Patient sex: M
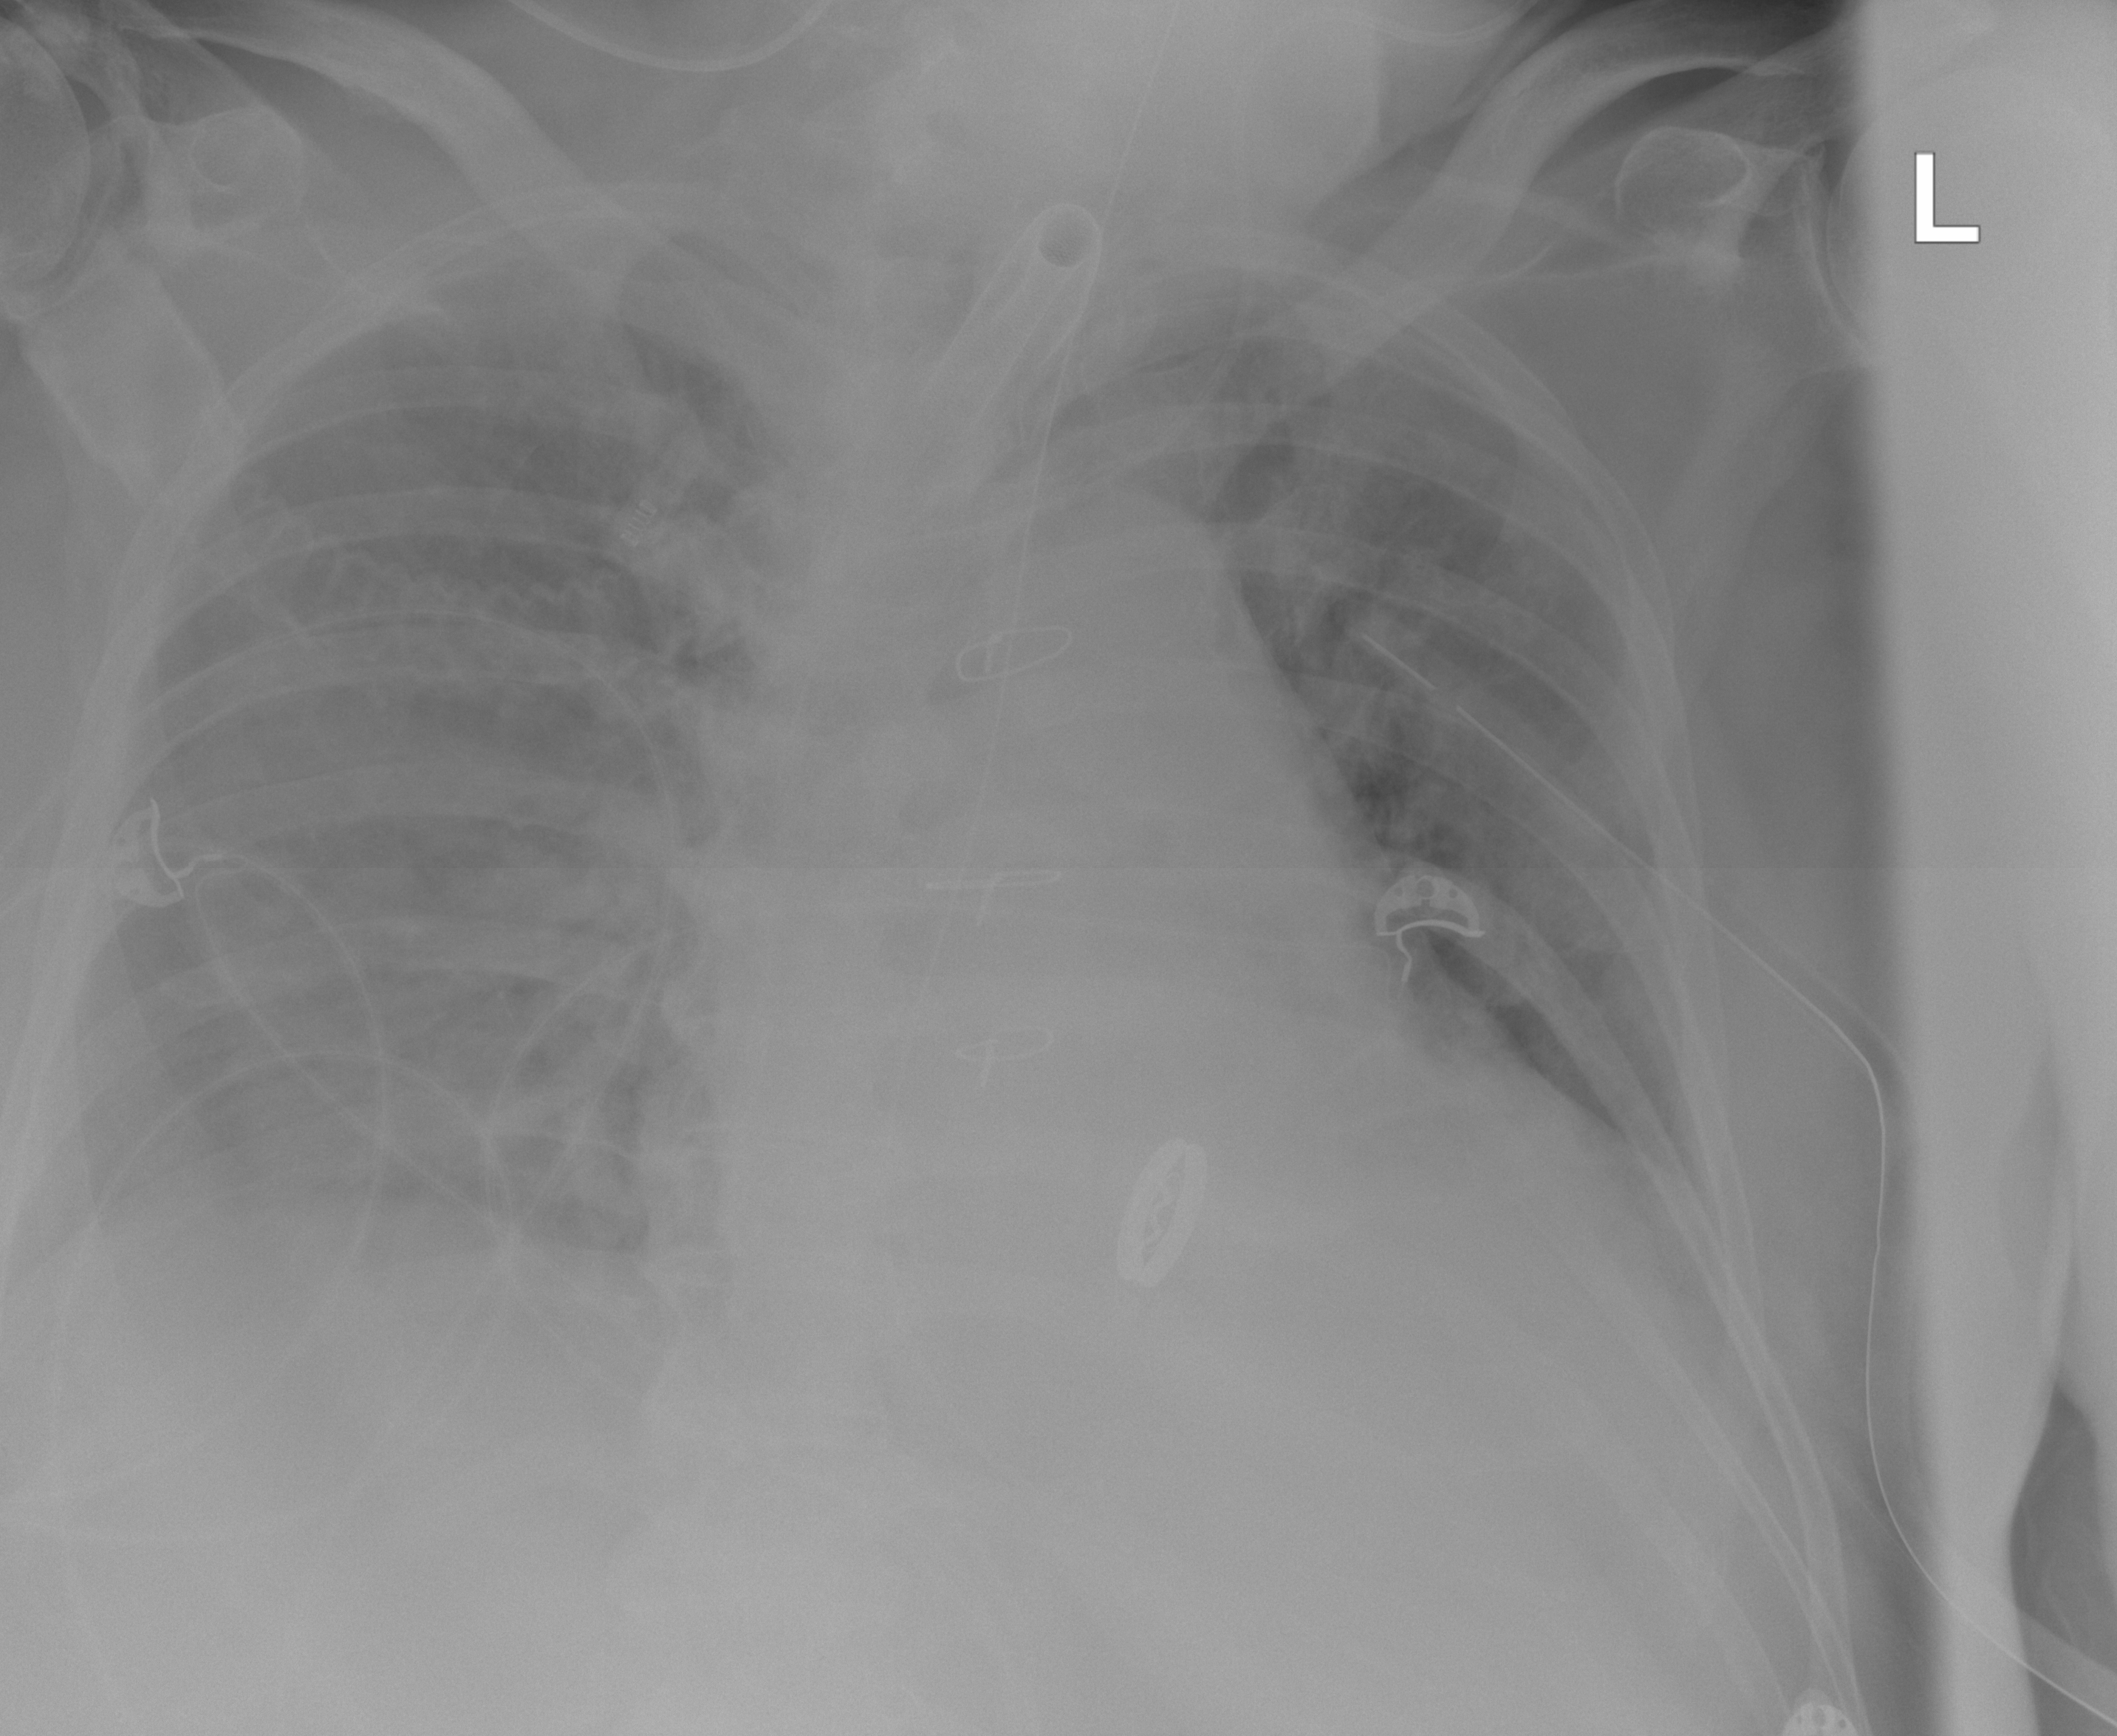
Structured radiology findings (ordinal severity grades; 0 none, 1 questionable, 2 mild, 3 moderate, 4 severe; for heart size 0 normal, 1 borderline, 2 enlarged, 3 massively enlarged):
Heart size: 2
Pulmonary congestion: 2
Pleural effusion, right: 2
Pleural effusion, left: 2
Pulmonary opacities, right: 2
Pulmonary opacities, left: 0
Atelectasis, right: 0
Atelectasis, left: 0